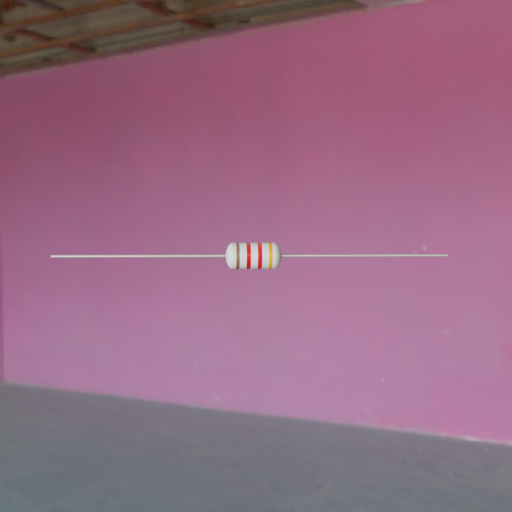
Resistor colour bands (in order): brown, red, red, orange